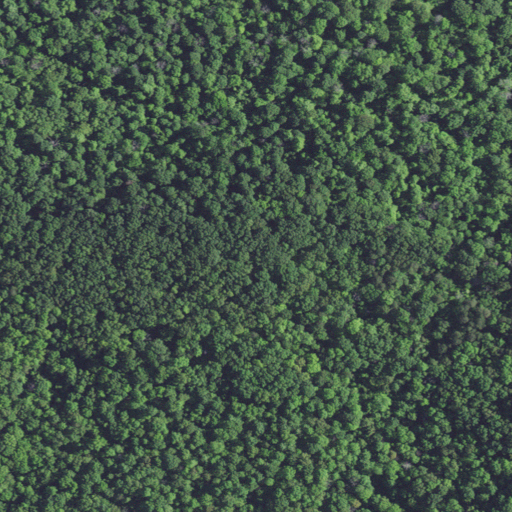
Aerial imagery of mountain in Kentucky named Coffey Mountain containing deciduous forest and mixed forest